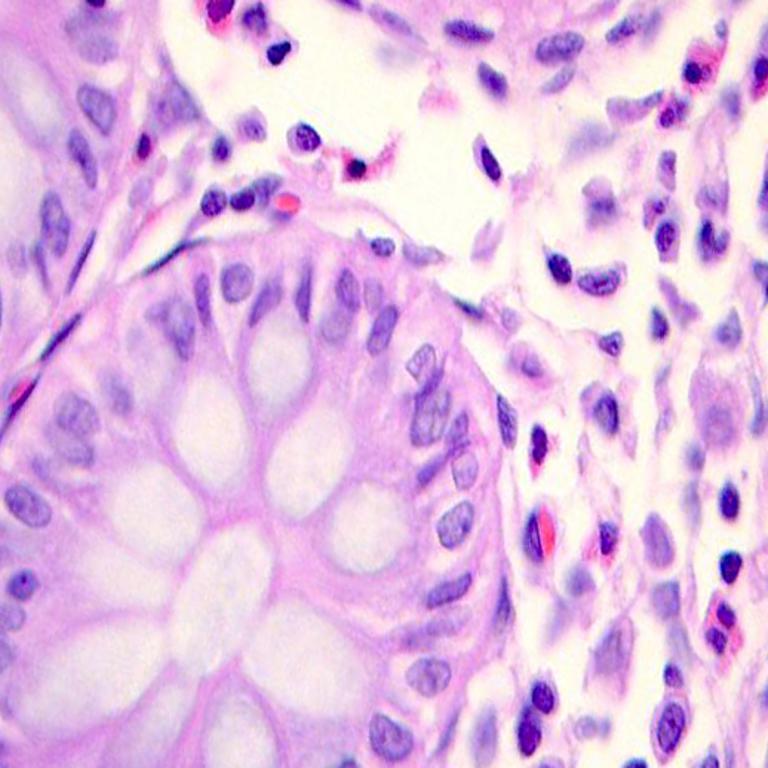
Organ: colon
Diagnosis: benign